Question: I've developed a web app using cordova 3.5.0 and it runs fine in my Z10, however there is an error when starting the app that says

After pressing OK app works fine. I cannot use Web Inspector because the error is thrown before it is available.
This is what I use to get the app up and running
'''
cordova build
cordova run blackberry --devicepass 1234 --keystorepass <PHONE>
'''
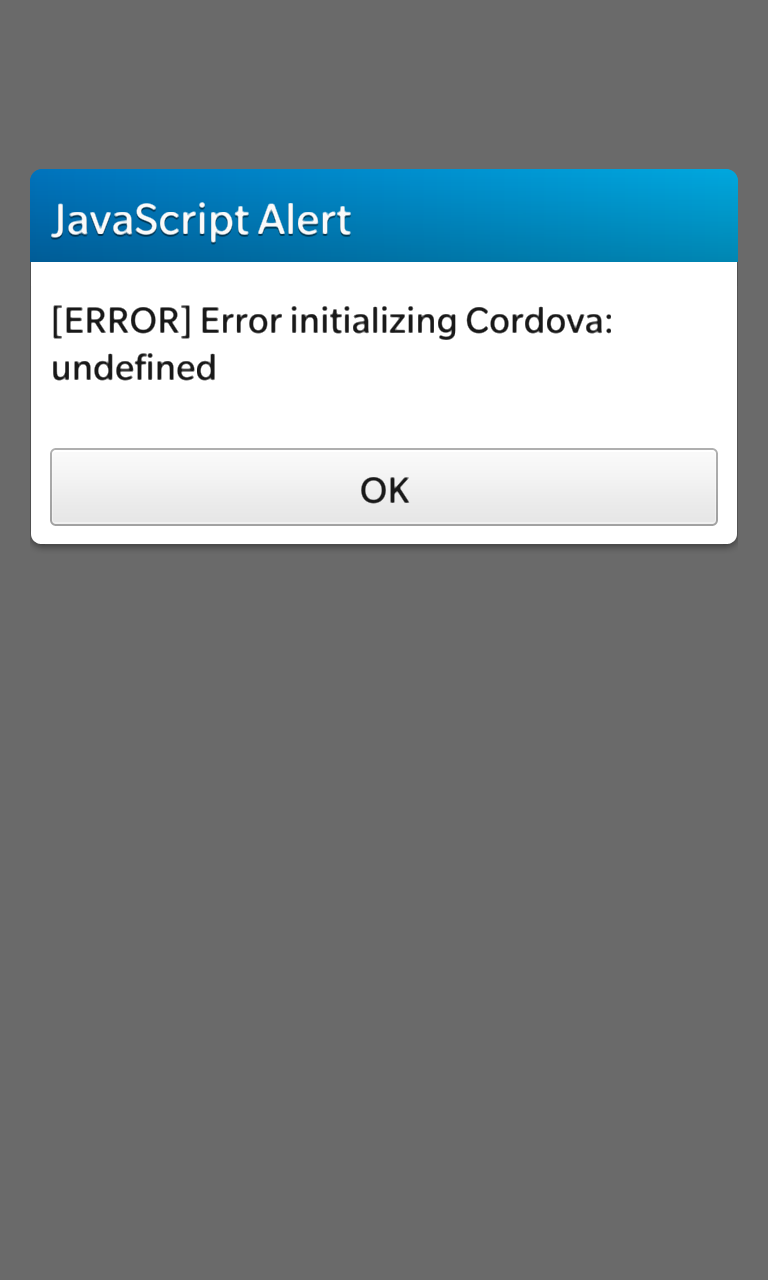
Answer: I couldn't find any solution using cordova directly, therefore I've decide to migrate to webworks and problem is gone.
Migration was quite easy as webworks is cordova based, I've created a new project with
'''
webworks create myproject
webworks pluging add org.apache.cordova.device
'''
I've overwritten the entire www folder with my development, updated the config.xml
and the magic comes with
'''
webworks run --devicepass 1234
'''
No initializing error anymore